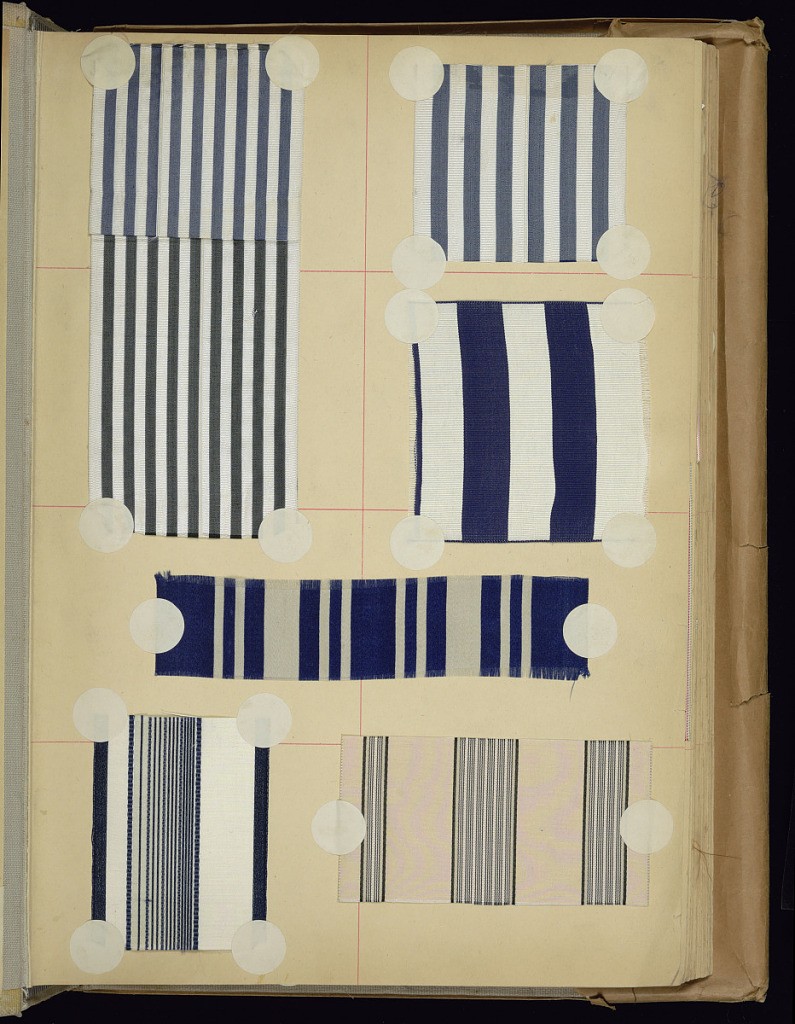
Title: Scrapbook of textile swatches
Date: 1899–1901
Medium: paper, silk
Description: Large book of samples of silk ribbons. Bound in gray cloth. Samples are secured to the pages using white round stickers. Stickers marked with a "D" are domestic manufacture.